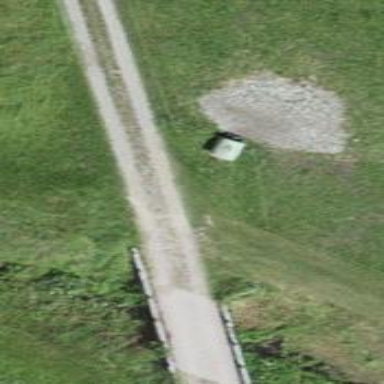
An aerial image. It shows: Track road with bridge.